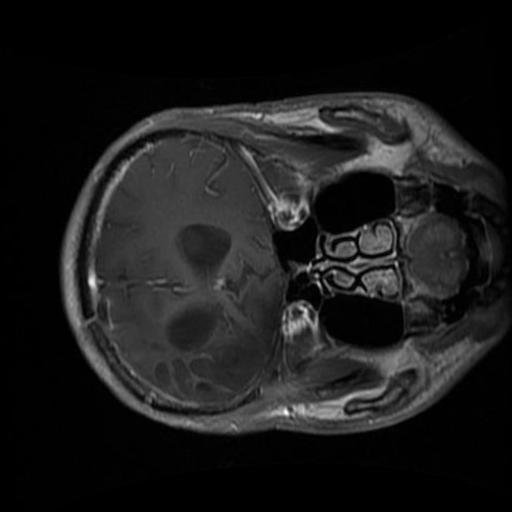
Label: brain_glioma